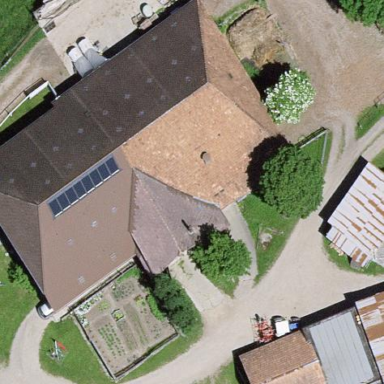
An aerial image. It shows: Farm building.